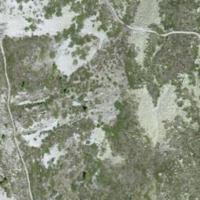
EUNIS habitat code: 31
Species observed at this site:
Pyrrhocorax graculus